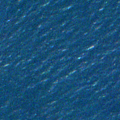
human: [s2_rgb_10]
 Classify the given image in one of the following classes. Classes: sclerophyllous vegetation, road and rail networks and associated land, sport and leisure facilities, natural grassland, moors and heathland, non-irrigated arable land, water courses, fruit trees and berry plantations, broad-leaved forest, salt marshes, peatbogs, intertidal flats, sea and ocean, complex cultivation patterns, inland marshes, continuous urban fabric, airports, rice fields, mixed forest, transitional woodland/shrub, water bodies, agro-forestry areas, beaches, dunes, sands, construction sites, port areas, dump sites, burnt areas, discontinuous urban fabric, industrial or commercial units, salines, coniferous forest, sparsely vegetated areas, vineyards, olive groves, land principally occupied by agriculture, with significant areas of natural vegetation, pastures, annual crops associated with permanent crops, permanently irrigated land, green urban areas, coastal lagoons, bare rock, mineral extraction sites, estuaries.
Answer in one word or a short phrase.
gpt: sea and ocean